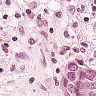
Metastatic tissue present: yes